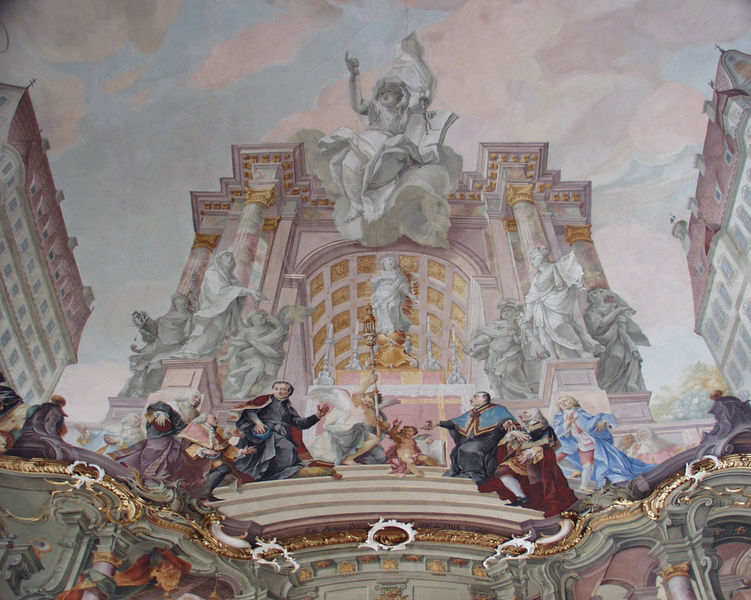
Titel: Maria, Sitz der Weisheit - Sieben Gaben des hl. Geistes
Künstler: Johann Anwander
Standort: Dillingen
Institution: Goldener Saal
Schlagwörter: blau, flügel, gemälde, gott, himmel, mann, weiß, wolken, frauen, gelb, grün, landschaft, menschen, ocker, braun, fenster, finger, frau, grau, kleider, licht, marmor, männer, pastell, schwarz, straße, szene, säule, säulen, gebäude, haus, rot, schloss, beige, malerei, muster, ornament, architektur, barock, falten, kleidung, rahmen, bild, häuser, kirche, gewand, gold, mantel, decke, gewänder, kind, rokoko, rosa, kinder, engel, putte, putto, ranken, hellblau, perücke, bogen, fassade, italien, perspektive, venedig, dächer, farbe, lila, violett, baby, amerika, grisaille, rand, figuren, rundbogen, kuppel, treppe, bischof, papst, floral, verzierung, wandgemälde, kerzen, leuchter, stuck, stufen, tor, stadtansicht, bögen, gewölbe, offen, buch, vergoldet, palast, torbogen, dom, flug, herrscher, altar, fries, portal, kerzenständer, schnörkel, gesims, skulpturen, pfarrer, statuen, jesus, untersicht, residenz, zeus, knieend, fresken, klerus, knieen, priester, stadtlandschaft, geistliche, tempel, kassettendecke, heilige, deckengemälde, fresko, abstufung, jupiter, putten, maria, madonna, anbetung, mutter gottes, illusion, putti, schwebend, sakral, bau, fresco, triumpfbogen, triumphbogen, aufstrebend, bauplastik, profanbau, deckenmalerei, kasettendecke, tonnengewölbe, froschperspektive, kassetierung, profanarchitektur, trompete, kiche, stifter, abt, scheinarchitektur, jesuit, fürsten, jesuiten, himmlisch, schwazr, deckenbild, himmelstadt, illustion, phantastisch, popen, stadthäuser, letztes gericht